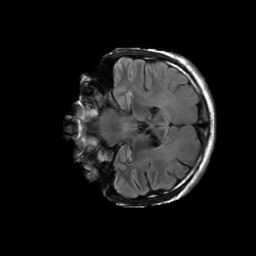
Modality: FLAIR
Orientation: coronal
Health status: ill
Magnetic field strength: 3 T